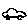
Label: car